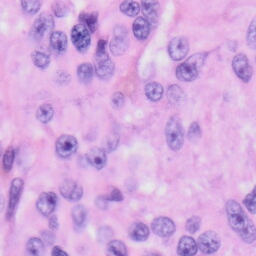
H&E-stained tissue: Skin